Question: '''
<hr />
<h1>Table-1</h1>
<hr />
<table class="tb1">
<tr>
<td>rw1</td>
<td>rw1</td>
<td>rw1</td>
</tr>
<tr>
<td>rw1</td>
<td>rw1</td>
<td>rw1</td>
</tr>
<tr>
<td colspan="3">
<table class="tb2">
<tr>
<td>tbrw2</td>
<td>tbrw2</td>
<td>tbrw2</td>
</tr>
<tr>
<td>tbrw2</td>
<td>tbrw2</td>
<td>tbrw2</td>
</tr>
</table>
</td>
</tr>
<tr>
<td>rw1</td>
<td>rw1</td>
<td>rw1</td>
</tr>
<tr>
<td colspan="3">
<table class="tb2">
<tr>
<td>tbrw2</td>
<td>tbrw2</td>
<td>tbrw2</td>
</tr>
<tr>
<td>tbrw2</td>
<td>tbrw2</td>
<td>tbrw2</td>
</tr>
</table>
</td>
</tr>
</table>
<hr />
<h1>Table-2</h1>
<hr />
<table class="tb1">
<tr>
<td>rw1</td>
<td>rw1</td>
<td>rw1</td>
</tr>
<tr>
<td>rw1</td>
<td>rw1</td>
<td>rw1</td>
</tr>
<tr>
<td colspan="3">
<table class="tb2">
<tr>
<td>tbrw2</td>
<td>tbrw2</td>
<td>tbrw2</td>
</tr>
<tr>
<td>tbrw2</td>
<td>tbrw2</td>
<td>tbrw2</td>
</tr>
</table>
</td>
</tr>
<tr>
<td>rw1</td>
<td>rw1</td>
<td>rw1</td>
</tr>
<tr>
<td colspan="3">
<table class="tb2">
<tr>
<td>tbrw2</td>
<td>tbrw2</td>
<td>tbrw2</td>
</tr>
<tr>
<td>tbrw2</td>
<td>tbrw2</td>
<td>tbrw2</td>
</tr>
</table>
</td>
</tr>
</table>
'''
'''
.tb1{
border-collapse:collapse;
}
.tb1 tr td {
border-bottom:1px solid #ccc;
text-align:center;
padding:10px;
}
.tb2{
border-collapse:collapse;
}
.tb2 tr td {
border-bottom:1px solid #f00;
text-align:center;
padding:10px;
}
'''
'''
$(".tb1 tr:last-child td,.tb2 tr:last-child td").css("border","none");
'''
There are a lot of table like below image and change some border with using jquery (I know little bit jquery) but there are some problems about border. Jquery change border of all td in last tr.I'm wrong about selectors. How can I fix this?

<URL>
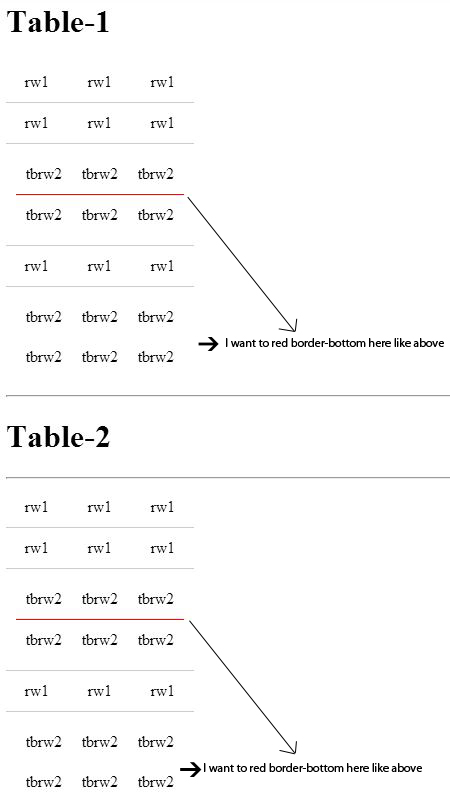
Answer: Try this,
'''
$(function(){
$('table.tb2').find('tr td').css({'border-bottom':'1px solid red'});
$('table.tb2').find('tr:last td').css({'border-bottom':'none'});
$('table.tb2').closest('td').css({'border-bottom':'none'});
});
'''
<URL>